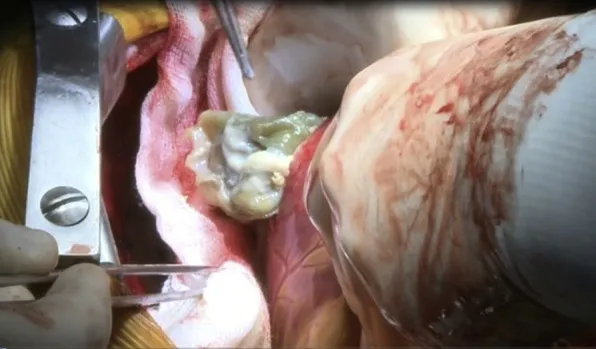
(b) Cyst excision from left ventricle.
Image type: medical_photograph (other_medical_photograph)